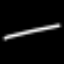
Label: line